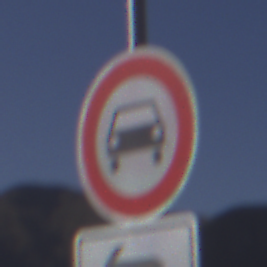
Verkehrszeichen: VerbotKraftwagen
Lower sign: RichtungsangabeDurchPfeile2
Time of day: MorningAfternoon
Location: Outdoor (Nature)
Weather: Clear
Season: NotSpecified
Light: Natural